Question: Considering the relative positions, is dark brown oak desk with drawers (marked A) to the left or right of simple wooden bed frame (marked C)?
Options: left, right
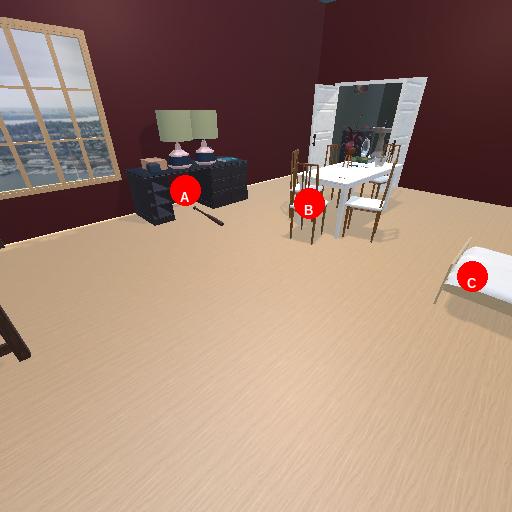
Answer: left